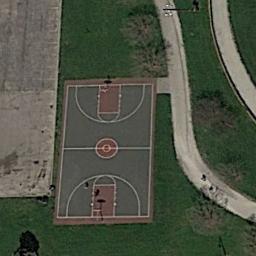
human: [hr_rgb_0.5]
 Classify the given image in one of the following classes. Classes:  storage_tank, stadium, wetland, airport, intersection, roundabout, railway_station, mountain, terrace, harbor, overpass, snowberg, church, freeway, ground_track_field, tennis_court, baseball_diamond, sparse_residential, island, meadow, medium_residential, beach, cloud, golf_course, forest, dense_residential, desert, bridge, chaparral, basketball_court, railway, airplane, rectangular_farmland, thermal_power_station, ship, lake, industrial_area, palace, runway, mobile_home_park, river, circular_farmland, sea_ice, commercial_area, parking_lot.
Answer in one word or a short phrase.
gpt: basketball_court